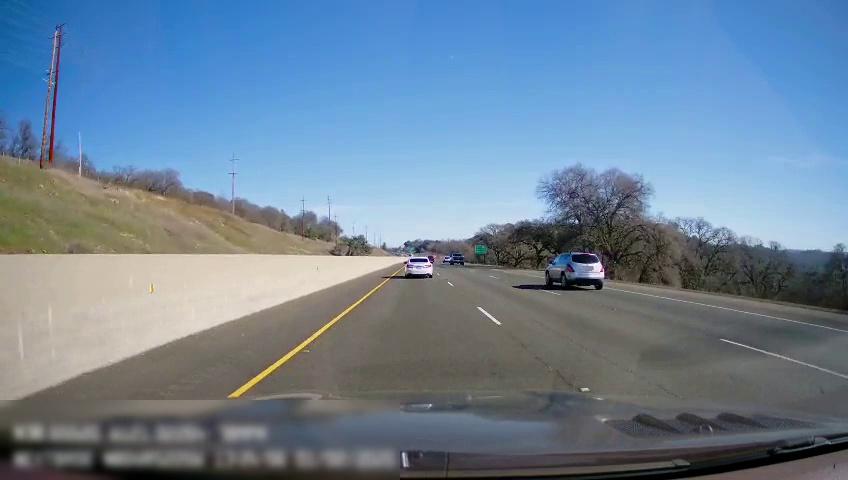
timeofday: Day
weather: Sunny
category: Drivable Space
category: Vehicles | Truck
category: Vehicles | SUV
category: Vehicles | Car
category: Vehicles | SUV
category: Vehicles | Truck
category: Lanes | Current Lane
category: Lanes | Current Lane
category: Lanes | Alternate Lane
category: Lanes | Alternate Lane
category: Traffic | Signs